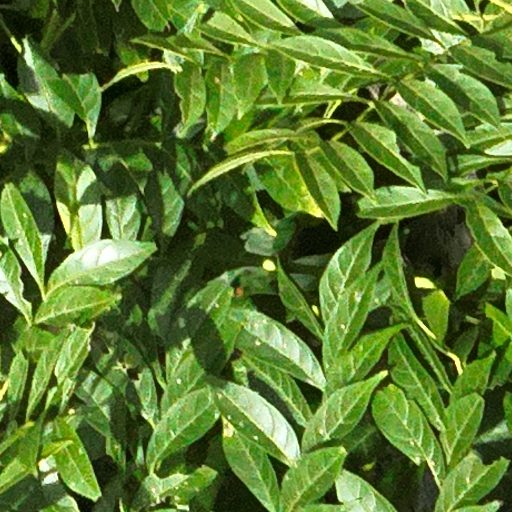
Species: Jacaranda copaia
GBIF accepted scientific name: Jacaranda copaia
Crown area (m\u00b2): 184.362